Question: I have this html for an image I have placed at the top of my website(I'm working off of local files, the website is not live yet, just messing around first):
HTML:
'''
<img id="top-header" src="images/top_header.jpg">
'''
CSS:
'''
#top-header {
position: absolute;
left: 0%;
top: 0;
}
'''
The image is a jpg image
I have a form that I want to place right on top of that image, to the very far right side of the image.
(FORM) HTML:
'''
<form id="searchbox" action="" method="get">
<input >
'''

How would I go about doing this?
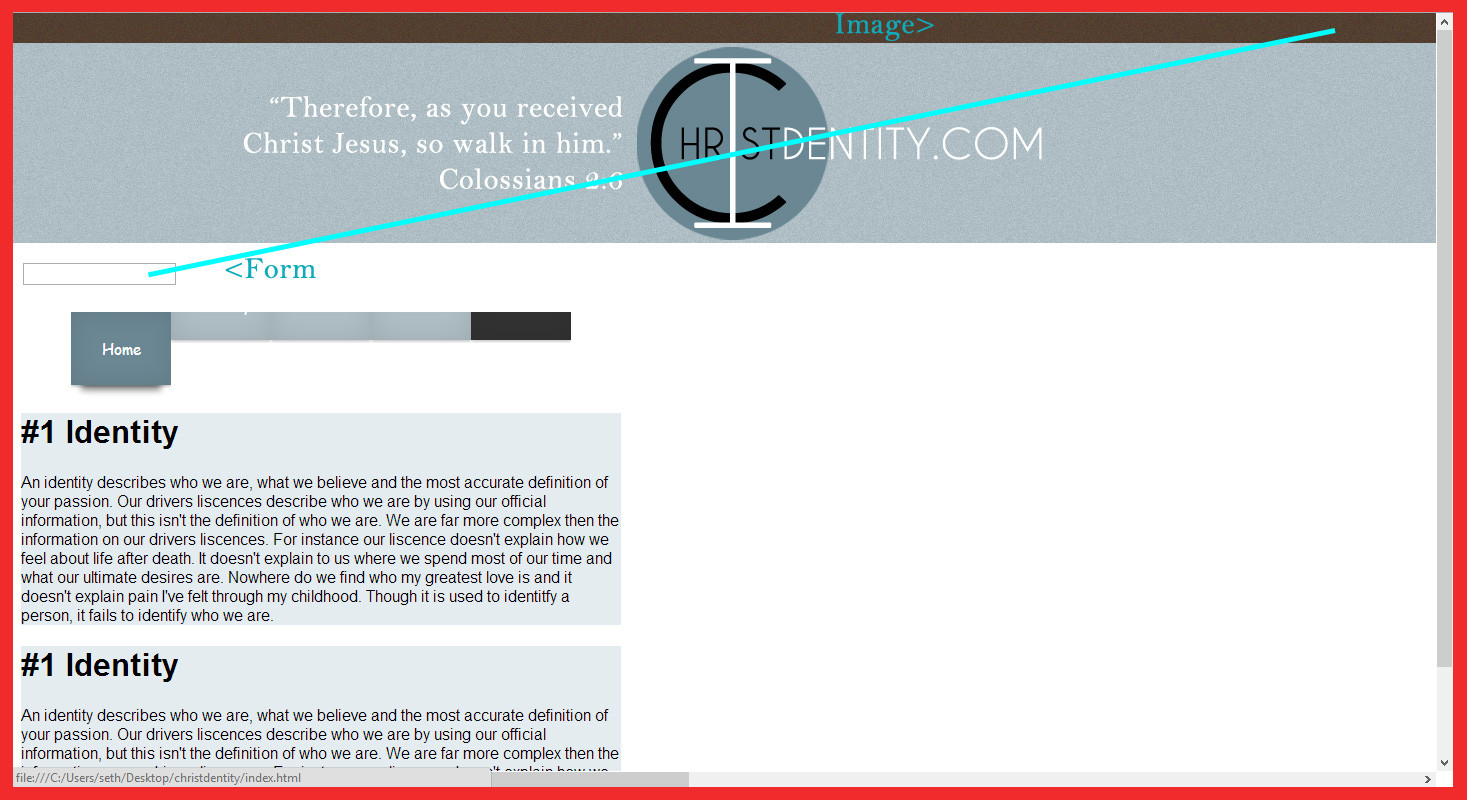
Answer: You can do the same with the form just vary the left to where you want it to load.
Demo: <URL>
CSS:
'''
#top-header {
position: absolute;
left: 0%;
top: 0;
}
#searchbox {
position:absolute;
left: 1200px;
display:inline-block;
z-index:10
}
/* in my example #searchbox and form are the same so this depends on your overall '
implementation
form {position:absolute; left: 1200px;display:inline-block;z-index:10}
*/
'''
HTML:
'''
<img id="top-header" src="http://placehold.it/1440x200">
<form id="searchbox" action="" method="get">
Input <input type="text" />
</form>
'''